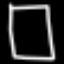
Label: square